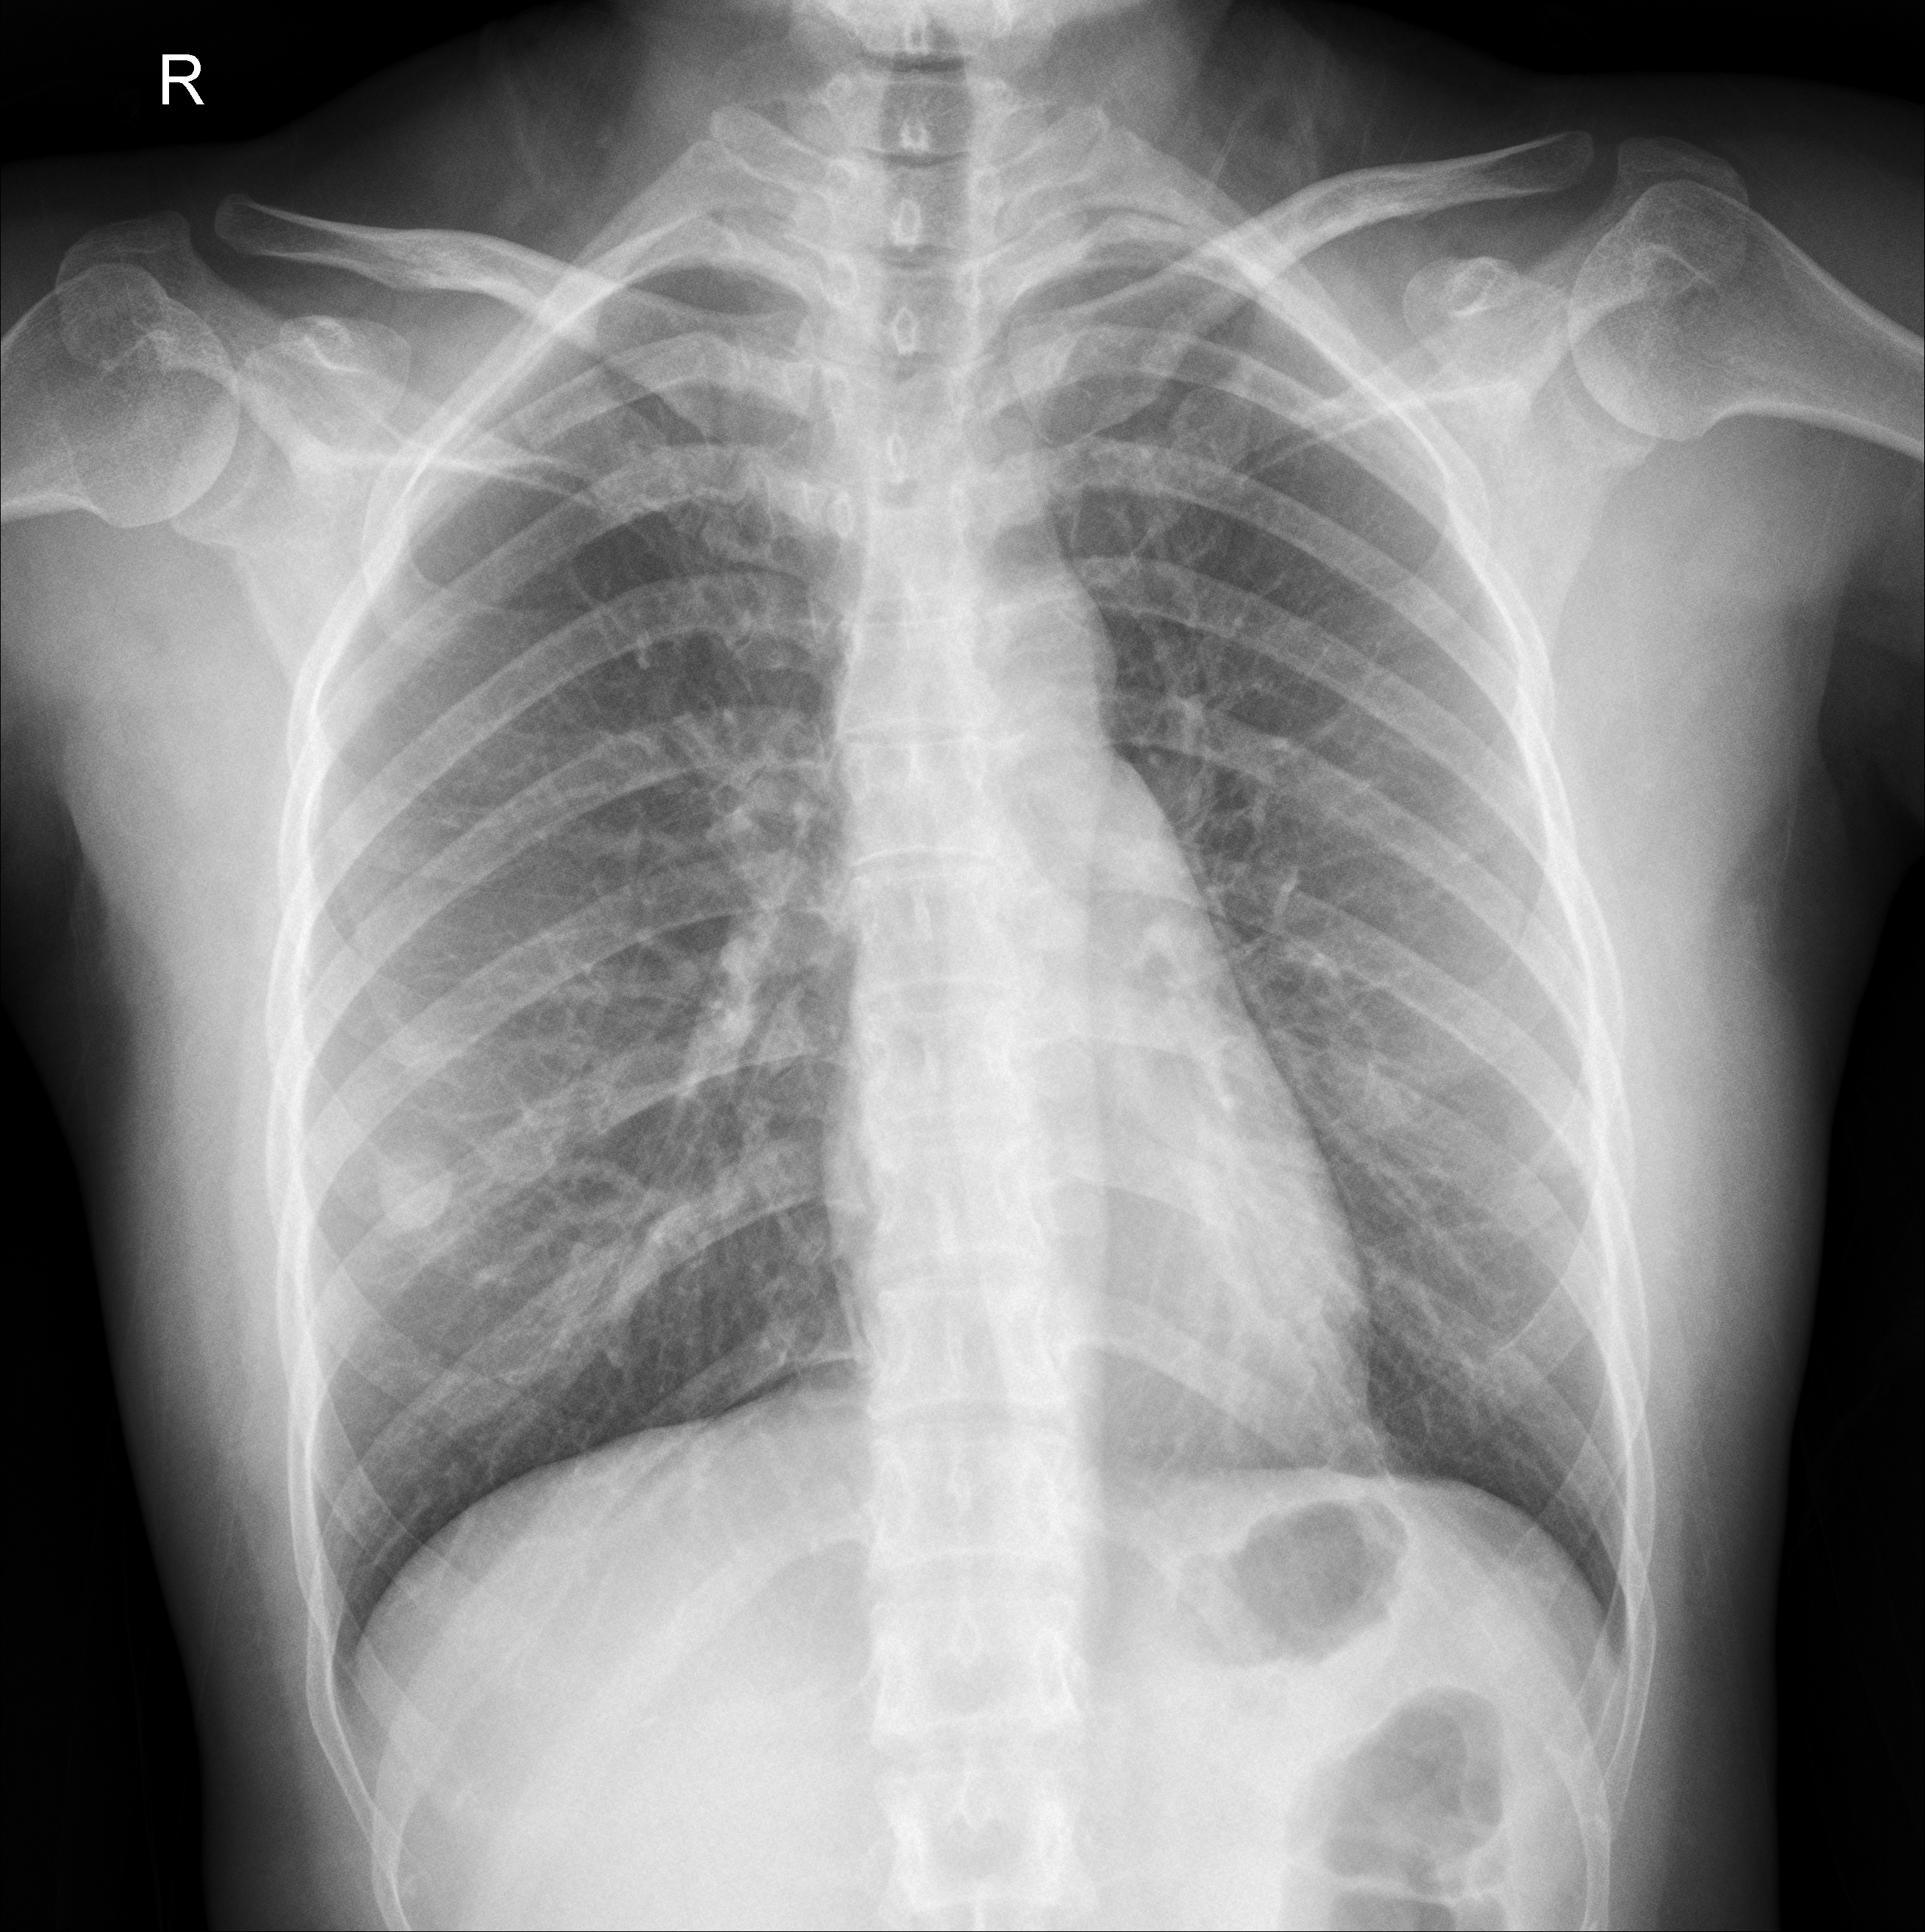
Diagnosis: NORMAL